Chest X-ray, PA view. Patient: 41 years old, sex F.
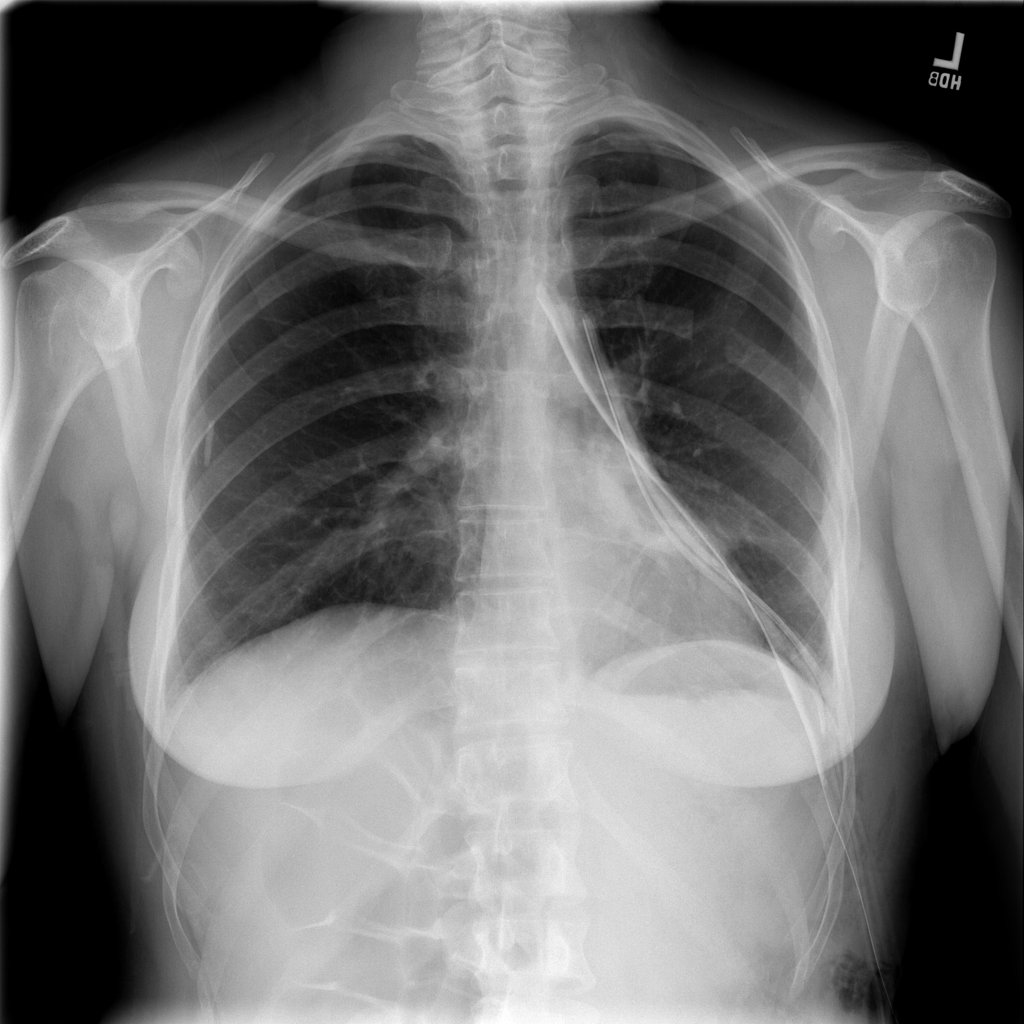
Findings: Emphysema